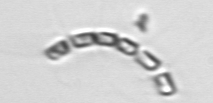
Label: Chaetoceros